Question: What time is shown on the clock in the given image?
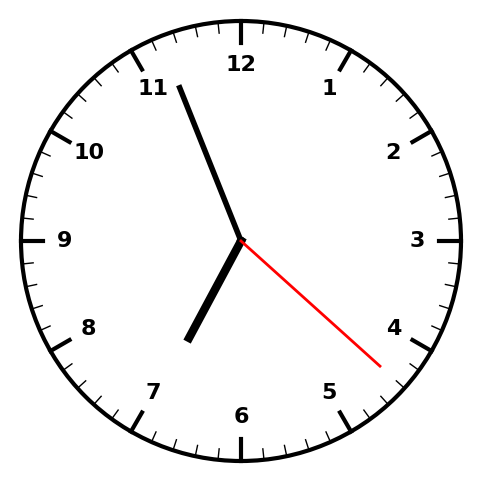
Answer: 06:56:22